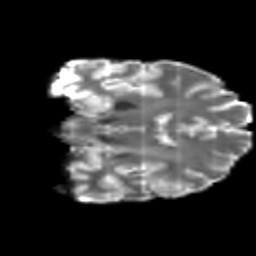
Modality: T2w
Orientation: coronal
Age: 18
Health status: ill
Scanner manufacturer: philips
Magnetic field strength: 3 T
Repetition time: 9 s
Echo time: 0.127 s